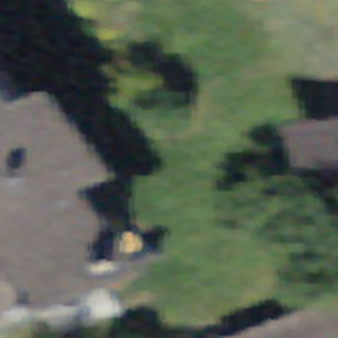
Label: other